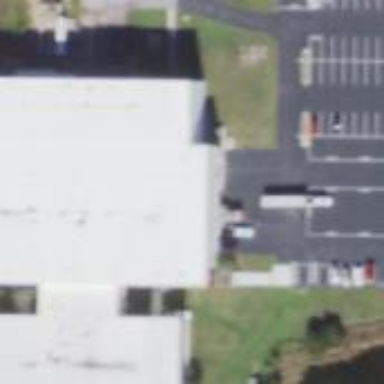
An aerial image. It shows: Industrial building.